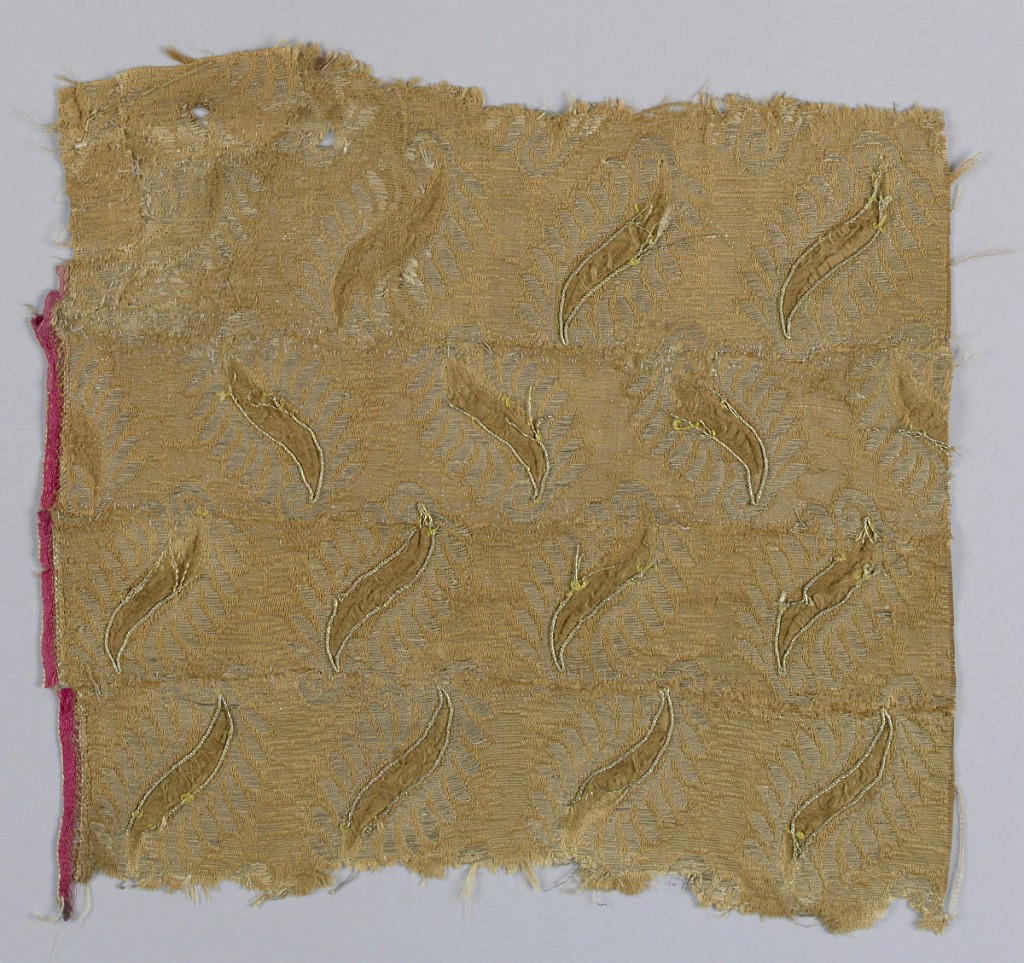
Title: Fragment
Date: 17th century
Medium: silk, metallic thread Technique: compound satin weave, brocaded and couched
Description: Light brown satin with medium scale repeat of composite curved leaf in rows and slanting alternately left and right. Leaf motif, outlined by couched silver thread, consists of a set of loose weft floats cut down center to form fancy effect. Silver brocaded outlining border of small leaflets. Supplementary leafy framework of silver foil wefts on brown satin ground.